Aerial crown-view tile of a tropical tree (Barro Colorado Island, Panama), acquired 20250414:
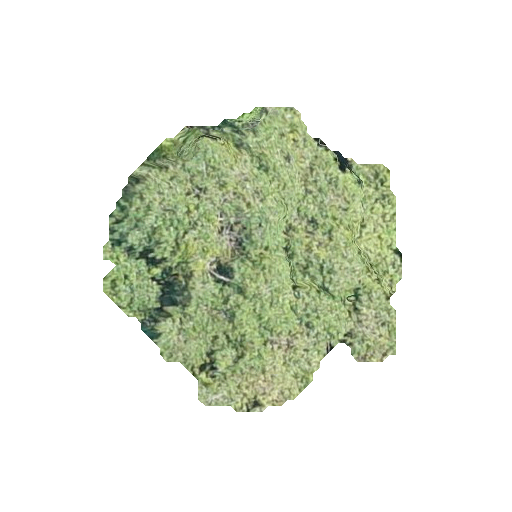
Species: Chrysophyllum cainito
GBIF accepted scientific name: Chrysophyllum cainito
Crown area: 96.18 m²